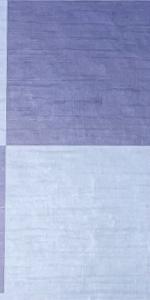
Label: Empty